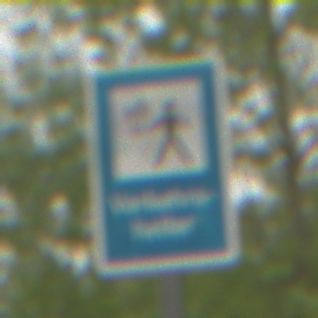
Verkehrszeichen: Verkehrshelfer
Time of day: MorningAfternoon
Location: Outdoor (Nature)
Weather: Overcast
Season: NotSpecified
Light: Natural